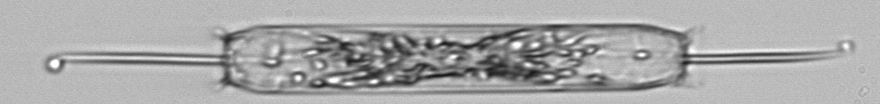
Label: Ditylum_brightwellii